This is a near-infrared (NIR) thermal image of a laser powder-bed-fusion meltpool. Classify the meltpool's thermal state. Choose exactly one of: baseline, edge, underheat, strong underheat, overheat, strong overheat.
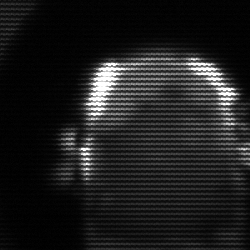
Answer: baseline